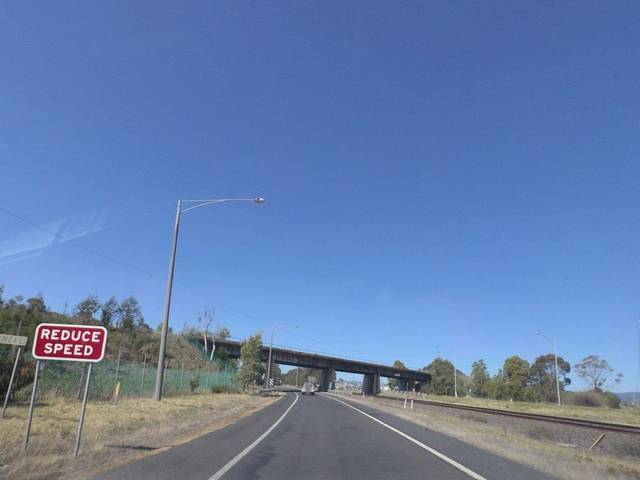
Region: Australia
Coordinates: -38.232, 146.381